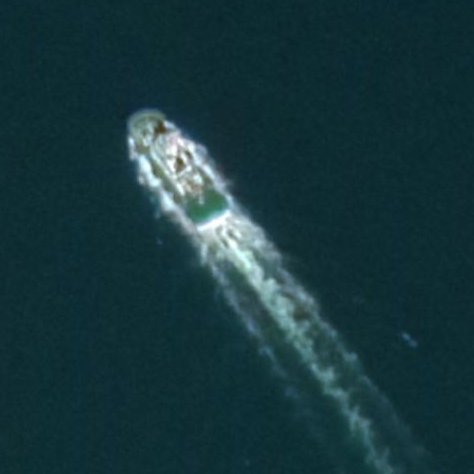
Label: civil